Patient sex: M
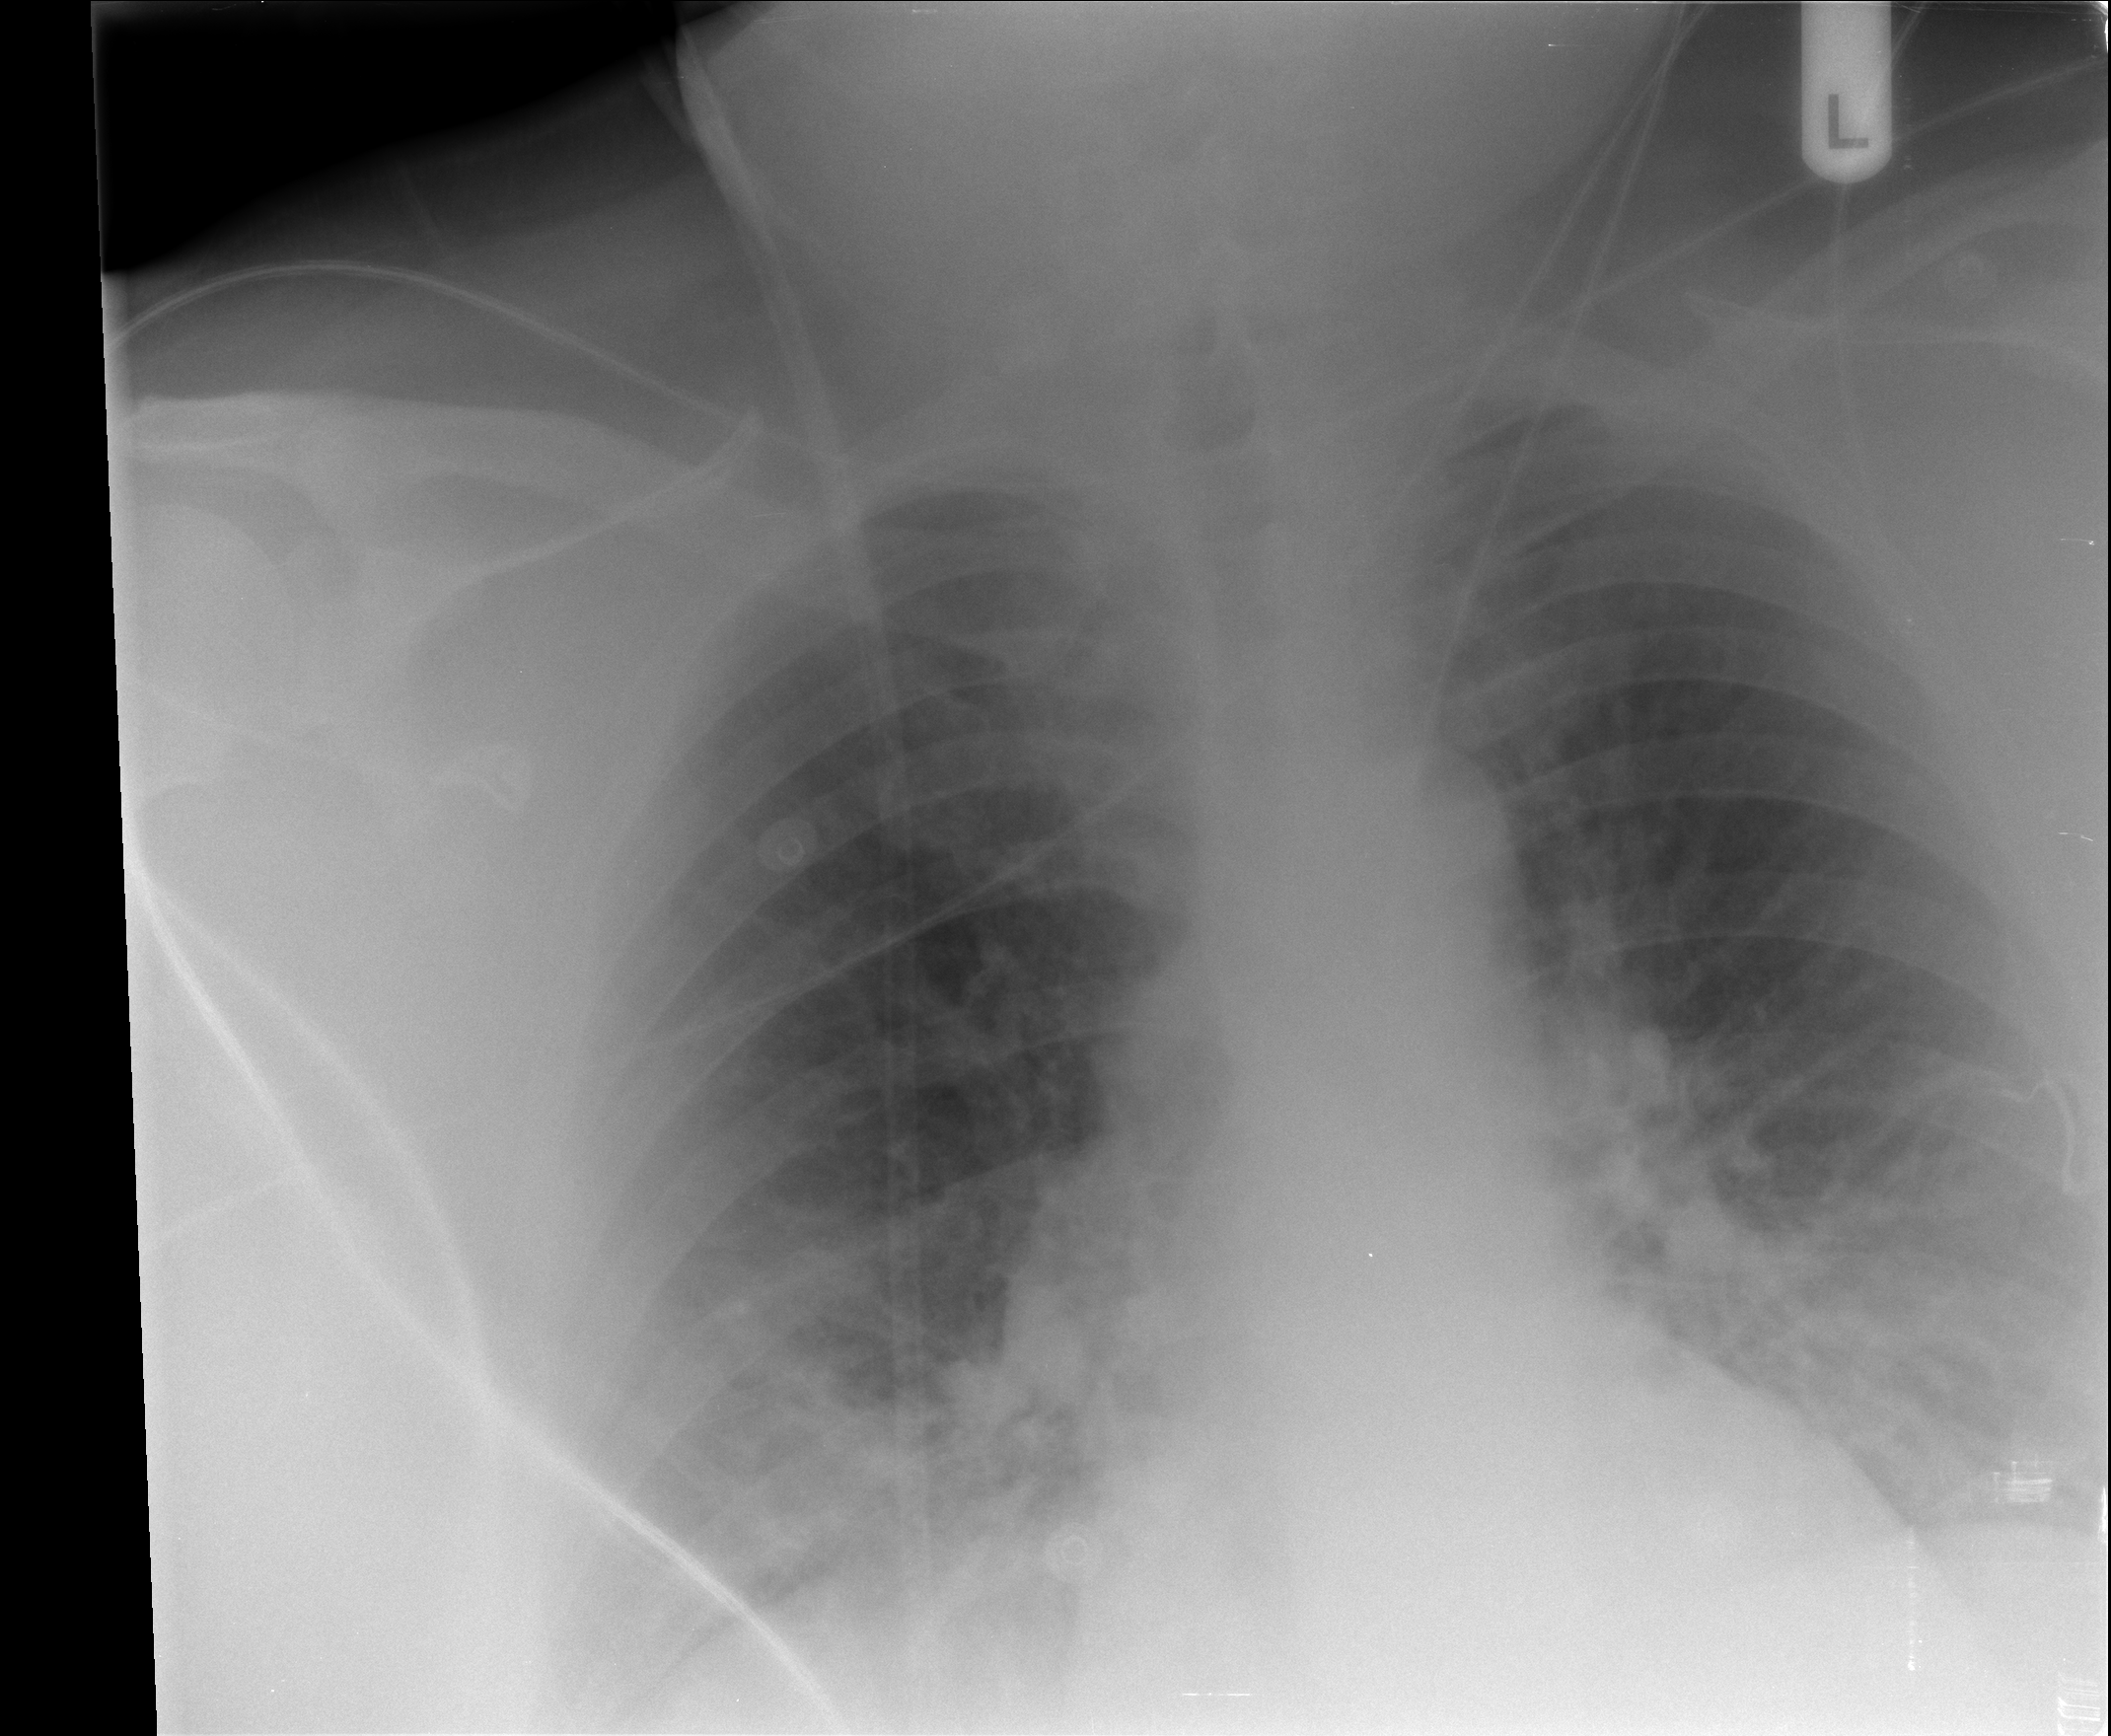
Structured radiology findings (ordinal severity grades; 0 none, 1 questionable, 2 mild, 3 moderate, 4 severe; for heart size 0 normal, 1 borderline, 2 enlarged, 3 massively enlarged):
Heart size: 1
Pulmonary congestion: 3
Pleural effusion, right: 1
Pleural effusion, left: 1
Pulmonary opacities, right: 2
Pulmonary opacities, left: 2
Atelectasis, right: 2
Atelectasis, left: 0